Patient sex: M
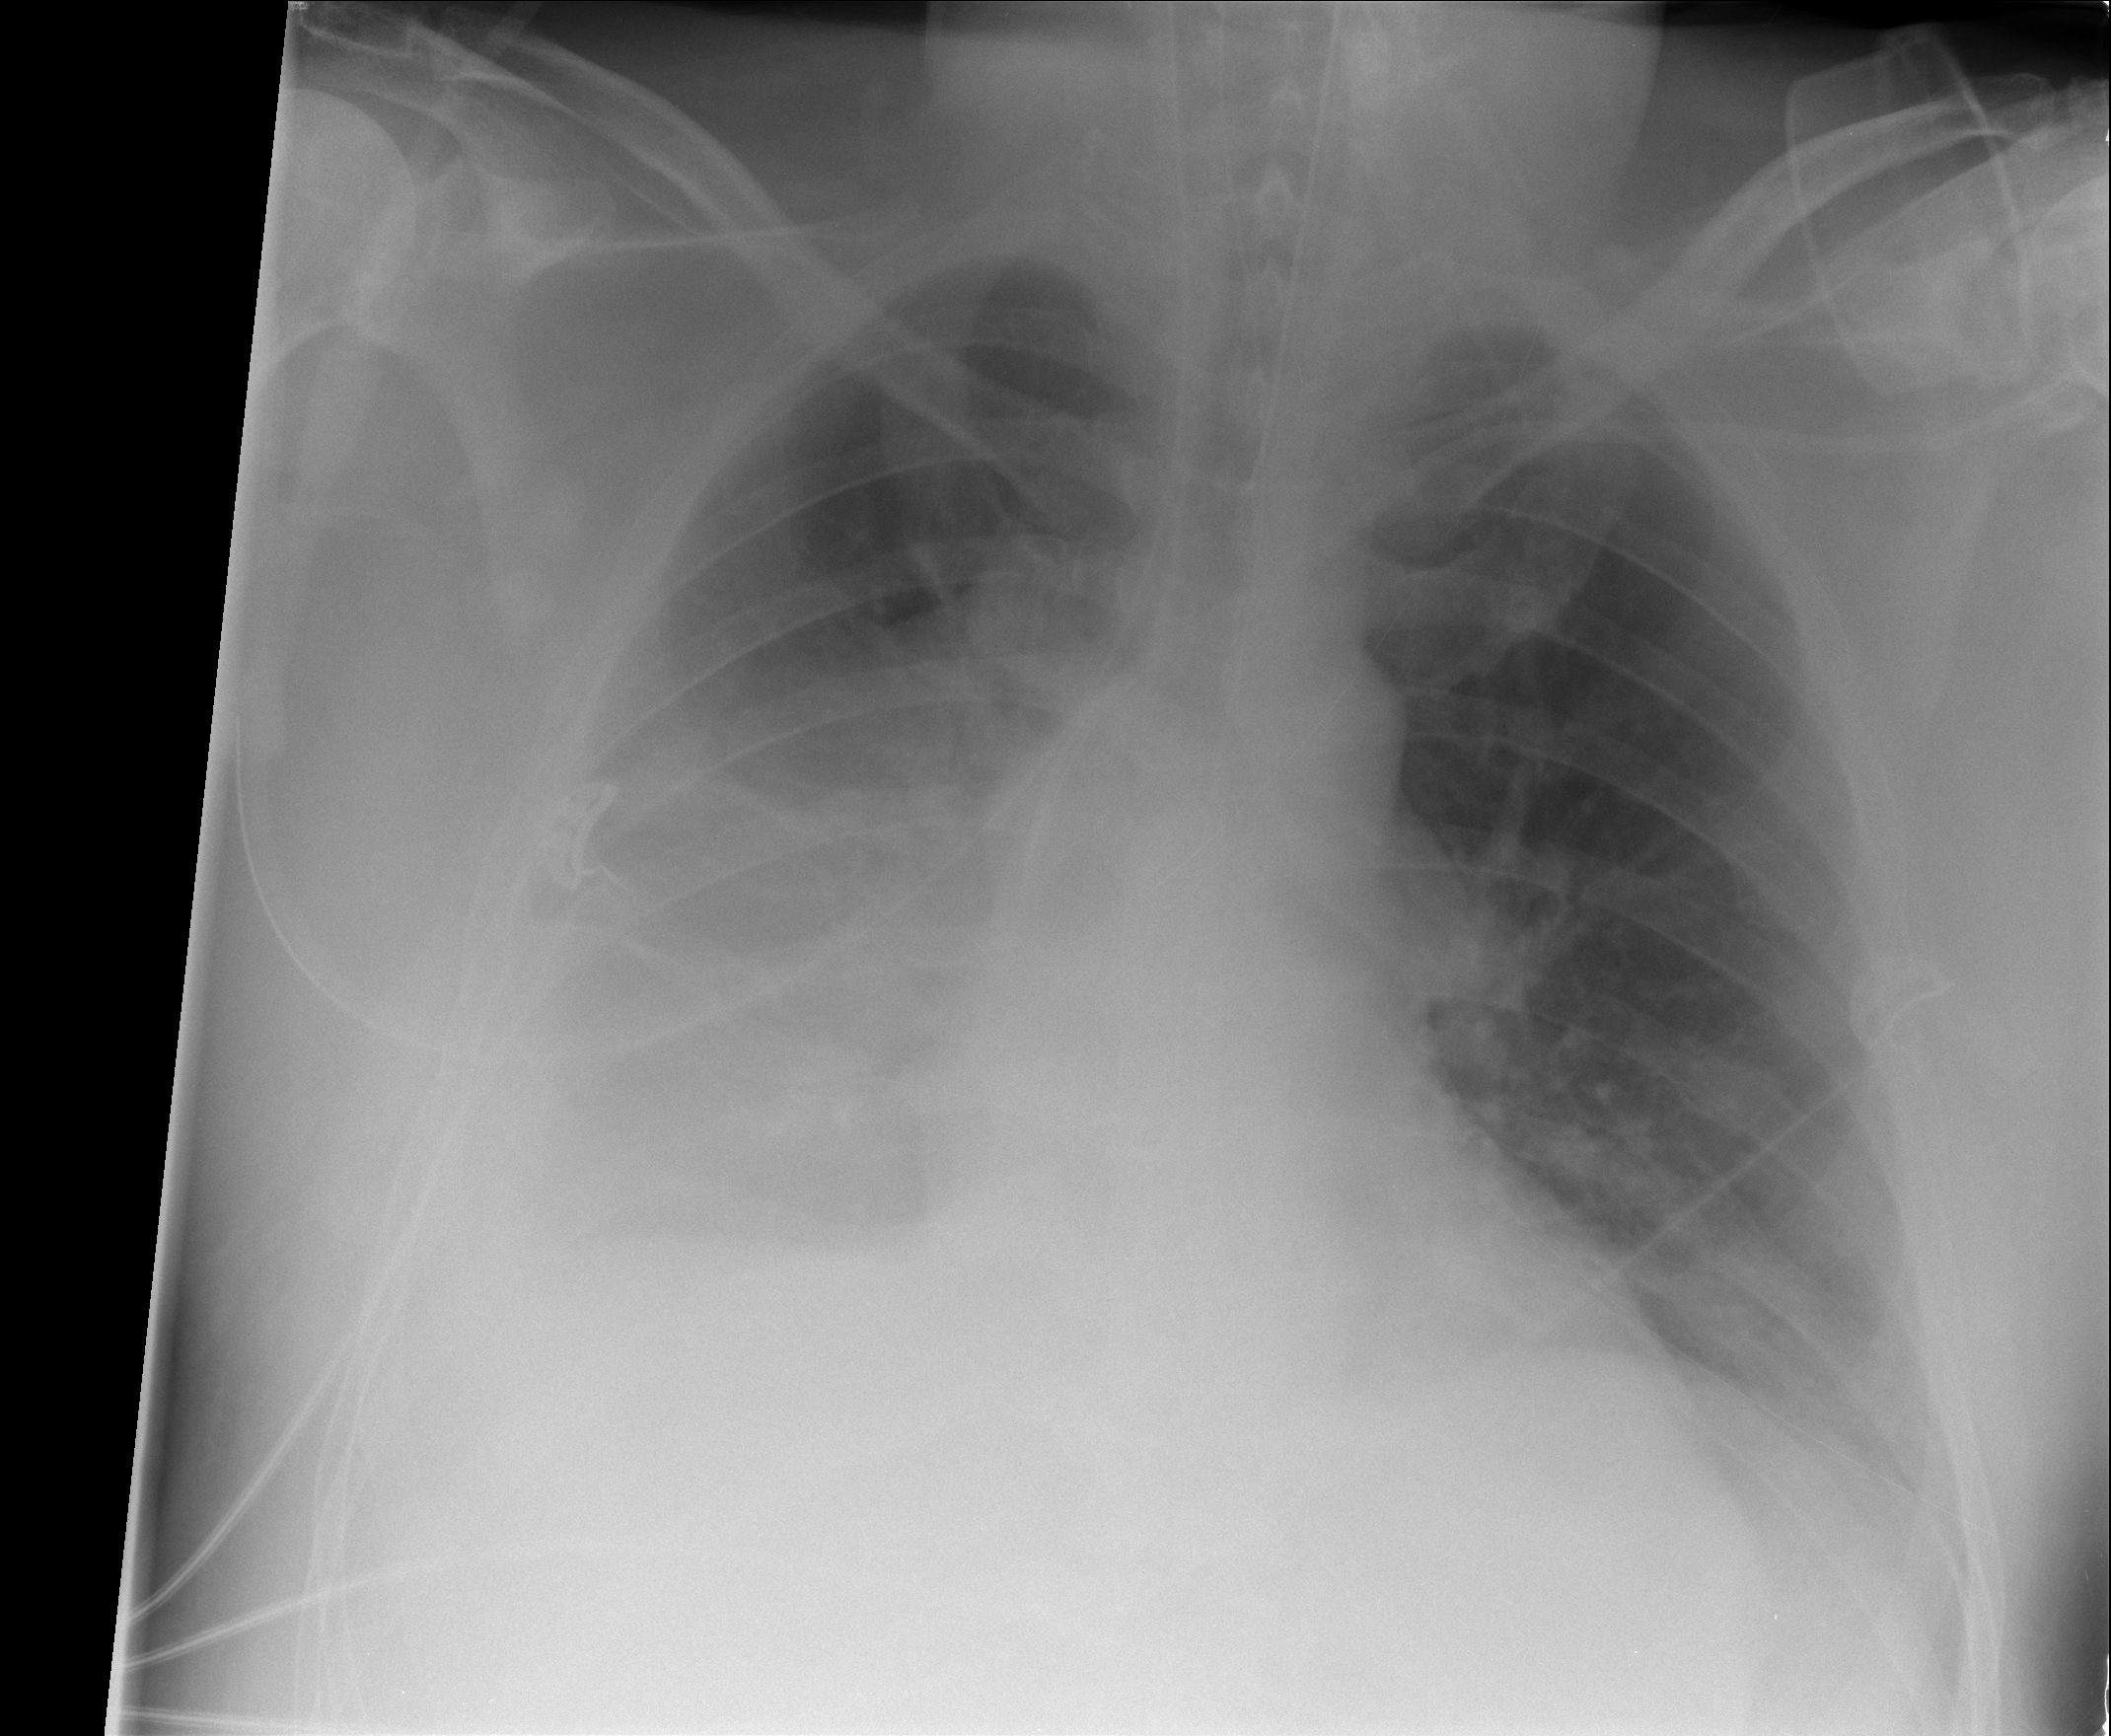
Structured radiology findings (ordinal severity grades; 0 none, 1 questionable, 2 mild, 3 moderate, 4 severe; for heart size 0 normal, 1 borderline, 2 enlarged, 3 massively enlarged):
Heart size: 0
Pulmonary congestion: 0
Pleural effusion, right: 3
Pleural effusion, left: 2
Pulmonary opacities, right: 0
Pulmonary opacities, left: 0
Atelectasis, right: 3
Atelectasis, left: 0